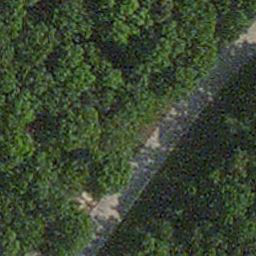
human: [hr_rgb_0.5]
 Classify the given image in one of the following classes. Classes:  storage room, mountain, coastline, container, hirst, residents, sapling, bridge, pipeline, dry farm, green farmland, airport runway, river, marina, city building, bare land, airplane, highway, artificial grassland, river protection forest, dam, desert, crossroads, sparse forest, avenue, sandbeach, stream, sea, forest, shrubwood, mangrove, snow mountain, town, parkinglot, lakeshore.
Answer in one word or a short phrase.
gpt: avenue